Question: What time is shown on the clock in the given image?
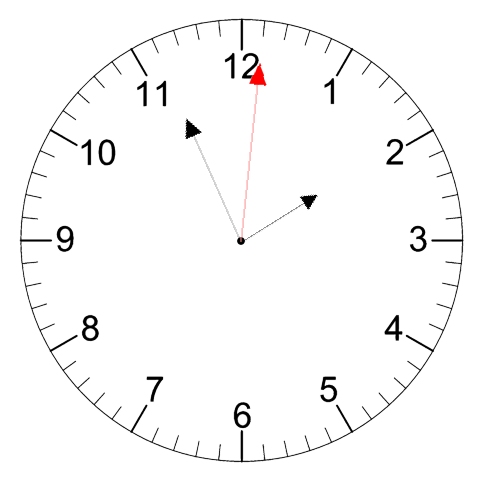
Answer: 01:56:01